Question: I am trying to figure out one thing in IntelliJ IDEA 10:

1. current caret position
2. where caret moves after pressing DOWN arrow
3. where I want caret to be
Is such setting possible?
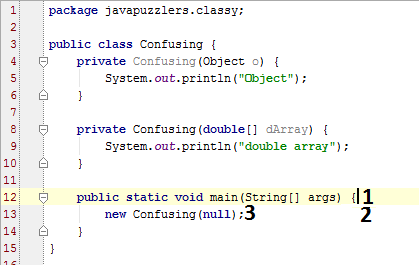
Answer: 'File' | 'Settings' (or 'Preferences' on Mac) | 'Editor' | :